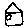
Label: house